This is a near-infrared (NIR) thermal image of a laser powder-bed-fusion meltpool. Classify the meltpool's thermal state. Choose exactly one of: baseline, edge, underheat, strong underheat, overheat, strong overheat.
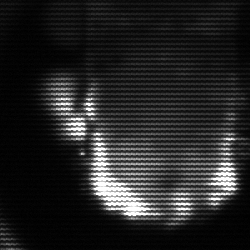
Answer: baseline